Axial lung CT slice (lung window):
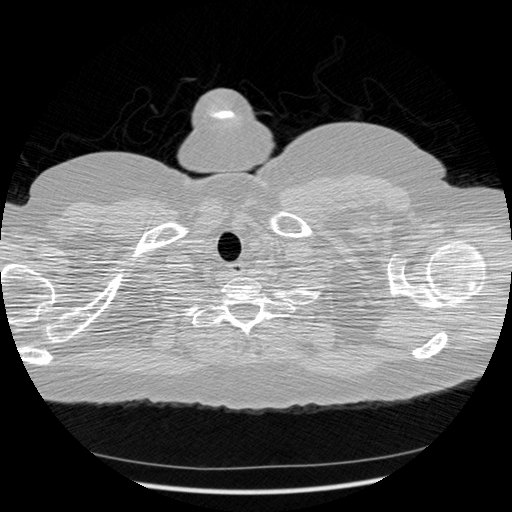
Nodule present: no